如图，$AB$为$\odot O$的直径，$C$为圆上一点，$M$为劣弧$AC$上一点，将劣弧$AC$沿弦$AC$所在的直线翻折，翻折后点$M$恰好与圆心$O$重合，则$\angle B$的大小等于（\quad\quad）}

\vspace{0.3cm}
\noindent\textbf{A．$50^\circ$\quad\quad B．$55^\circ$\quad\quad C．$60^\circ$\quad\quad D．$65^\circ$}
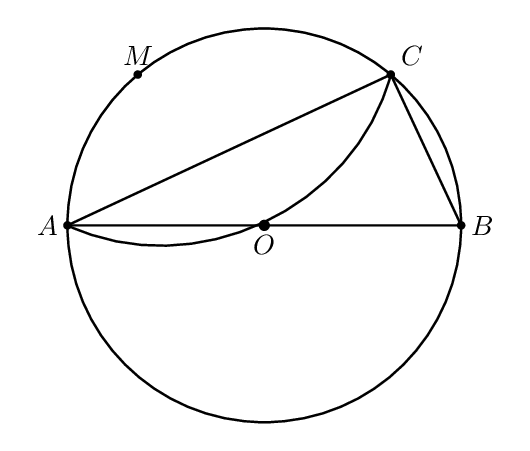
【解答】
\vspace{0.5cm}
\noindent\textbf{【答案】C}

\vspace{0.5cm}
\noindent\textbf{【分析】本题考查了翻折的性质，圆周角定理，等边三角形的判定及性质，连接$OC$，$OM$，由等边三角形的判定方法得$\triangle AMO$为等边三角形，结合圆周角定理求解即可．}

\vspace{0.5cm}
\noindent\textbf{【详解】解：连接$OC$，$OM$，}

\noindent\textbf{$\because OC = OA$，}
\noindent\textbf{$\therefore AO = OC$，}
\noindent\textbf{由翻折得：$\overset{\frown}{AM} = \overset{\frown}{MC} = \overset{\frown}{AO}$，}
\noindent\textbf{$\therefore AM = AO = MO$，}
\noindent\textbf{$\therefore \triangle AMO$为等边三角形，}
\noindent\textbf{$\therefore \angle AOM = 60^\circ$，}
\noindent\textbf{$\therefore \angle MOC = \angle AOM = 60^\circ$，}
\noindent\textbf{$\therefore \angle AOC = \angle AOM + \angle MOC = 120^\circ$，}
\noindent\textbf{$\therefore \angle B = \dfrac{1}{2}\angle AOC = 60^\circ$，}
\noindent\textbf{故选：C．}
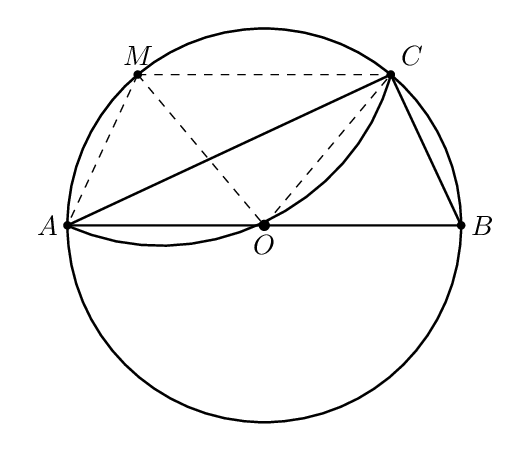